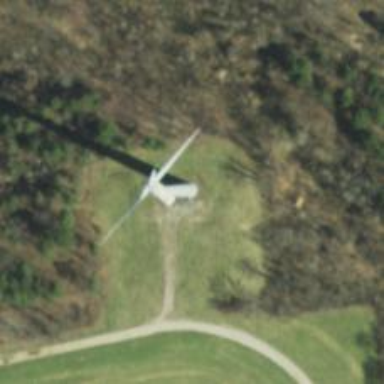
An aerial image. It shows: Wind generator using wind turbines of horizontal axis.